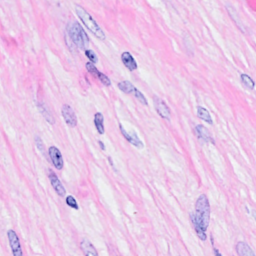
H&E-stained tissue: Breast